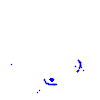
Particle: proton